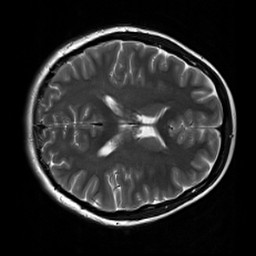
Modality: T2w
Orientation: axial
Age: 19
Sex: female
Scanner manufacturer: siemens
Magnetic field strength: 3 T
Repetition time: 7 s
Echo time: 0.09 s